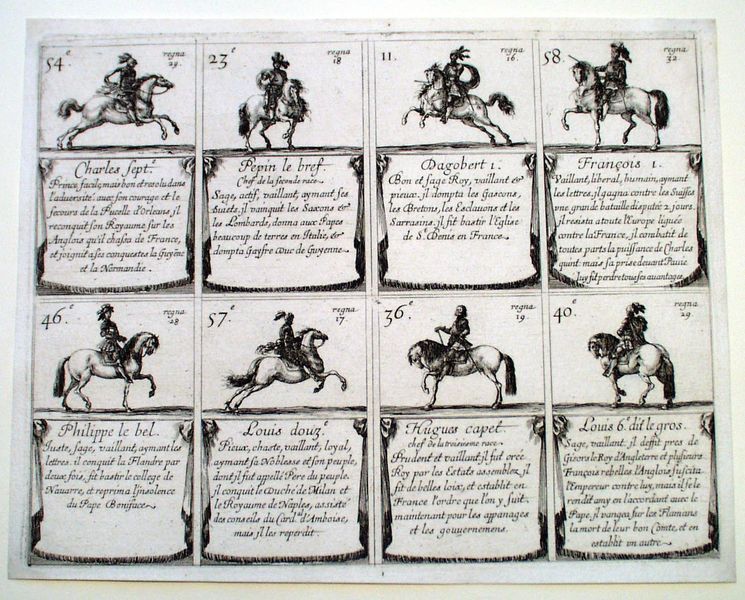
Titel: Jeu des Rois de France
Künstler: Stefano della Bella
Standort: Karlsruhe
Institution: Staatliche Kunsthalle Karlsruhe
Schlagwörter: feder, weiß, frankreich, hut, hüte, männer, profil, schwarz, skizze, zeichnung, tier, tuch, federn, rahmen, vorhang, felder, adel, pferd, pferde, reiter, federbusch, mähne, reiten, ritt, schweif, zügel, schrift, bilder, grafik, graphik, französisch, soldaten, karten, charles, inschrift, zahlen, ziffern, galerie, spiel, druck, schwarz-weiß, druckgrafik, francois, stich, militär, säbel, text, helm, ritter, rüstung, namen, harnisch, statuen, zahl, ziffer, mittelalter, könige, edelmann, monarchie, nummern, kupferstich, nummer, texte, acht, beschreibung, ludwig, galopp, tabelle, latein, lois, trab, übersicht, beschreibungen, louis, positionen, philipp, quartett, franken, bildfeld, schautafel, dagobert, phillip, gangart, lous, anweiseung, 8, capet, 54, philippe, pepin le bref, pepin, louis hugues, hugues, phillipe, franken-könige, französchisch, loui, numbers